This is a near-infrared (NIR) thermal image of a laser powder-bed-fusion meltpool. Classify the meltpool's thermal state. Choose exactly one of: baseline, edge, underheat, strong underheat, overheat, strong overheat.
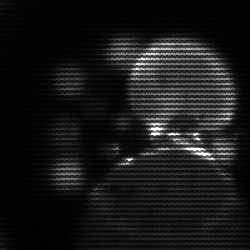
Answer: edge